Question: Trying to assign as String variable the regular expression but Eclipse IDE doen't allowing to do that. Why?

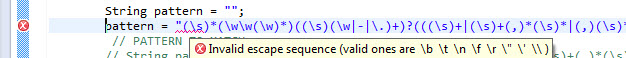
Answer: You have to use "'\s'" instead. This is because '\s' isn't a 'String' escape, rather it is used in the regex. Java will see your string and change the '\' into a single '\' (as '\' is a '\' escaped). You will also have to do this for all of the other escapes (like 'pattern = "(\s)*(\w\w(\w)*)...')
To make this more understandable, you know how you can put quotes in a 'String' (like 'String s = "He said, "Wow."";')? Well, you can put backslashes in a 'String' by escaping them like '\'. Then it will send those backslashes to the regex functions/classes, which will then understand them.